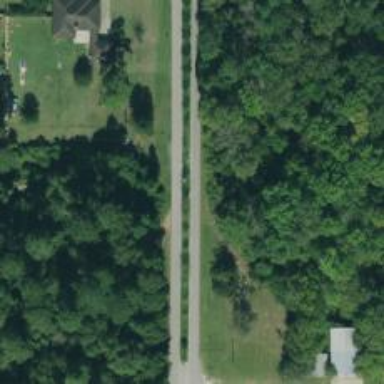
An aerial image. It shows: Residential road.